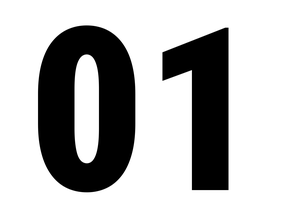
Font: Roboto_Condensed_Black